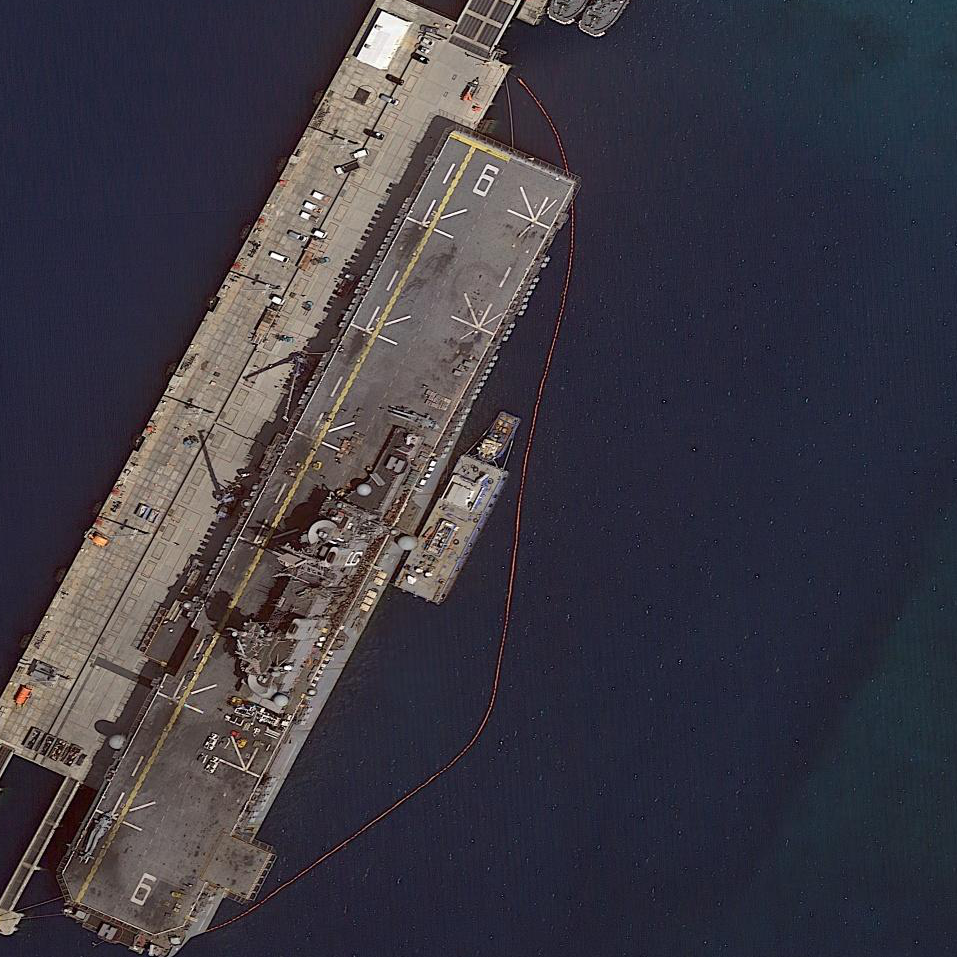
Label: assault